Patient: sex M, age 42
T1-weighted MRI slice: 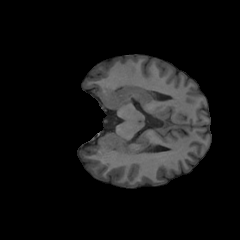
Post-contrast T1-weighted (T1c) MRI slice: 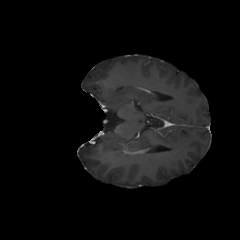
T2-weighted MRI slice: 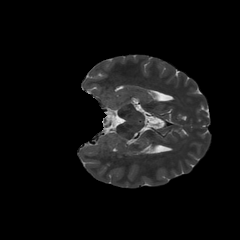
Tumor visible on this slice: no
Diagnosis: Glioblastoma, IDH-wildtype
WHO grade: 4